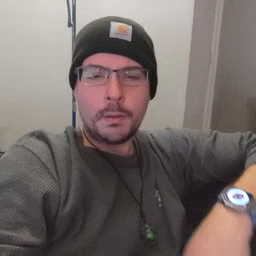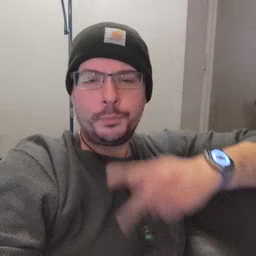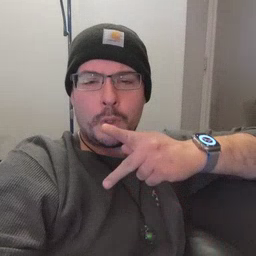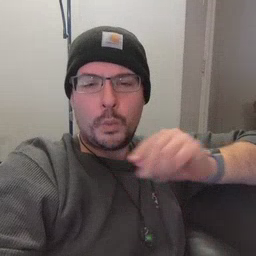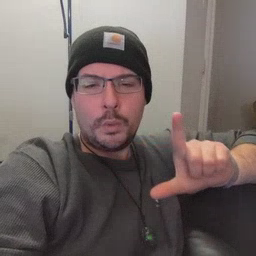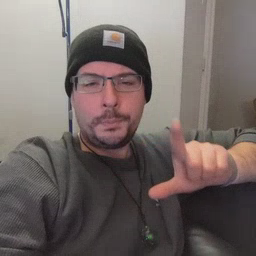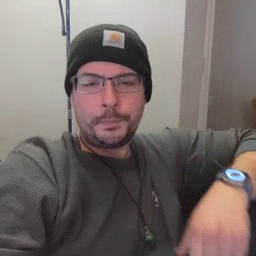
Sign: pool